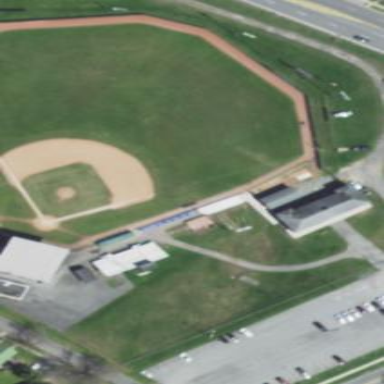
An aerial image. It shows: Baseball pitch for leisure and sports activities.